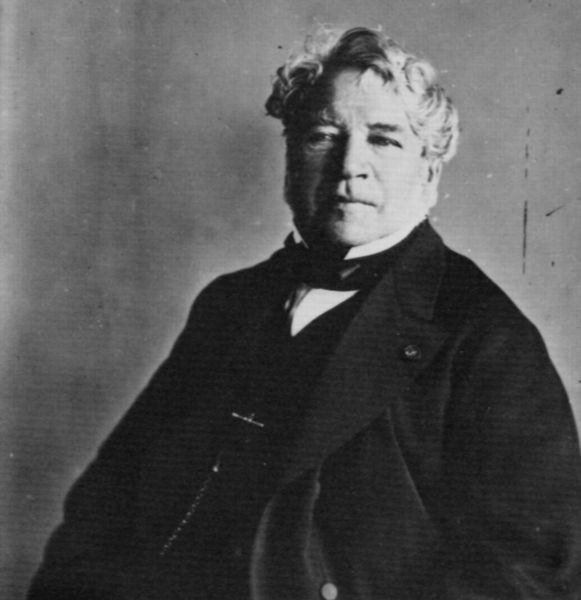
Titel: Eugène Isabey (1803-1886), Maler
Künstler: Atelier Nadar
Institution: unbekannt
Schlagwörter: dunkel, mann, schatten, weiß, frisur, grau, haar, hintergrund, licht, mund, nase, ohr, profil, schwarz, stirn, blick, tuch, schleife, alt, anzug, hemd, jacke, wand, arme, augen, falten, gesicht, kragen, bildnis, herr, portrait, porträt, auge, haare, mantel, sitzend, augenbrauen, brustbild, frontal, kinn, knopf, lippen, locke, locken, ohren, lächeln, wangen, wellen, kette, amerika, beleuchtung, wild, dick, krawatte, ernst, brauen, pupillen, uhr, wange, augenbraue, knöpfe, fliege, jackett, revers, jacket, weste, lider, unscharf, foto, fotografie, photographie, belichtung, alter, schwarzweiss, stehkragen, strähne, photo, uhrenkette, uhrkette, halbprofil, rasiert, doppelkinn, hellgrau, untersicht, wohlhabend, binde, backe, schaten, taschenuhr, erinnerung, schmallippig, kräftig, aufnahme, knick, aufschlag, tolle, verschattet, riss, und, unschärfe, formatfüllend, sacko, atelieraufnahme, belaibt, betagt, hintrgrund, konpf, stämmig, mantelaufschlag, eückwand, tografie, knebel, amm, ortrait, 19. jahrhundert, n, o, isur, der vater des phtographen, wuschel, hirschhornknopf, schramme, hirschhorn, demann